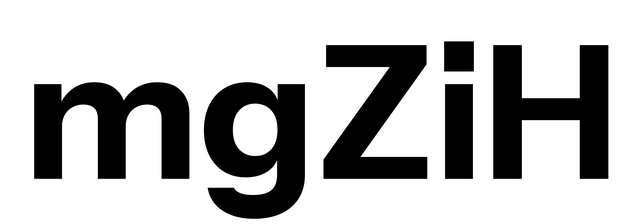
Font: InstrumentSans_Bold